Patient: sex M, age 67
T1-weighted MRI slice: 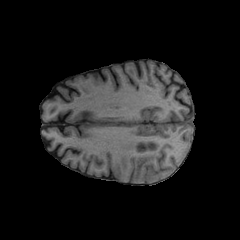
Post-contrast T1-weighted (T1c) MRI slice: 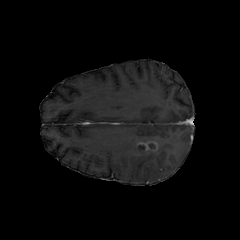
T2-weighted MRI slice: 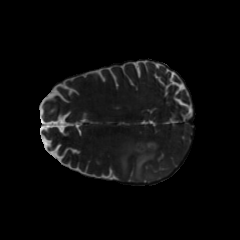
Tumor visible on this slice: yes
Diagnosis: Glioblastoma, IDH-wildtype
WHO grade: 4